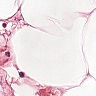
Metastatic tissue present: no